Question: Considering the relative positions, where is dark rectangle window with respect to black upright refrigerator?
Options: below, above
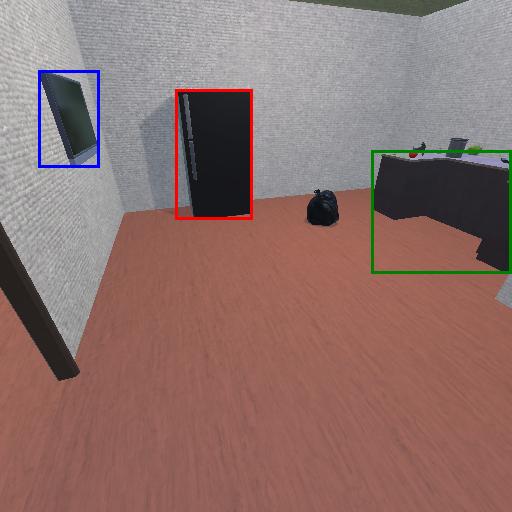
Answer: below